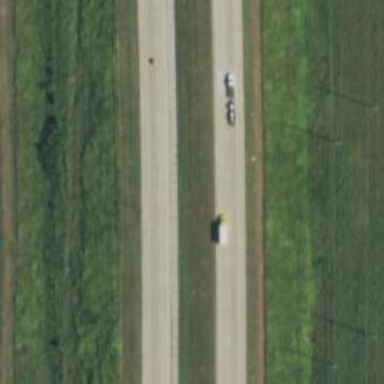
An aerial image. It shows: This image shows trunk highway that functions as expressway.